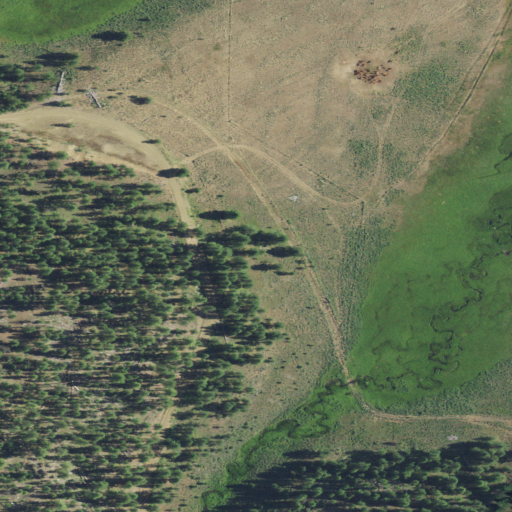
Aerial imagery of valley in Oregon named Howard Valley containing shrub, evergreen forest, woody wetlands, and herbaceous wetlands